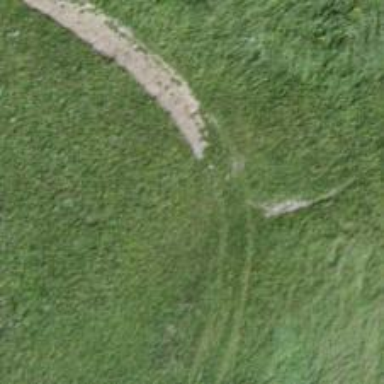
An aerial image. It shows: Track road with grass surface.